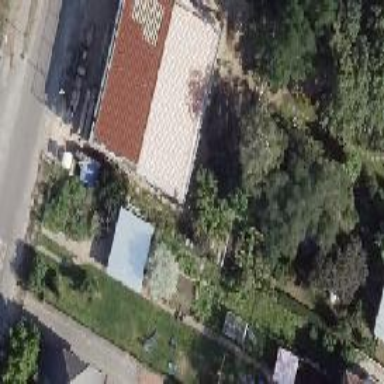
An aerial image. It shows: Gabled roofed house.